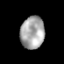
Tissue: prostate
Cell type: T cells
Senescence score: 0.3412
Nuclear area (px): 755
Mean DAPI intensity: 168.862